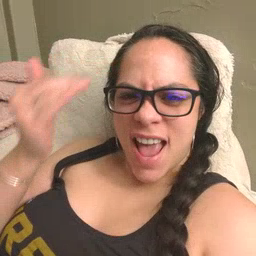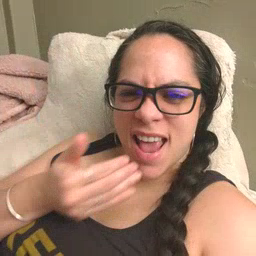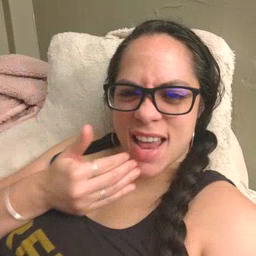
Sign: head